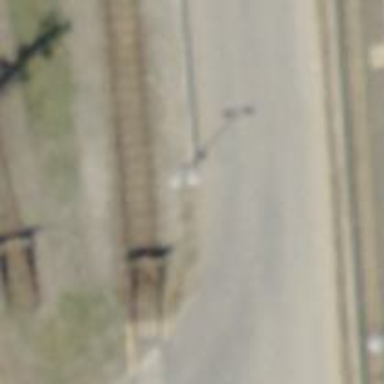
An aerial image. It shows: Railway buffer stop.